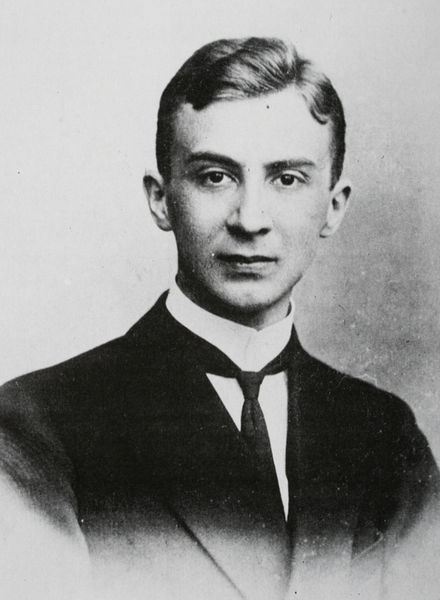
Titel: Boris Ender
Schlagwörter: mann, haar, nase, ohr, anzug, hemd, jung, augen, kragen, bildnis, portrait, porträt, frontal, lippen, ohren, potrait, scheitel, krawatte, glatt, foto, fotografie, photographie, photo, kravatte, schlips, junger mann, rasiert, hemnd, sacko, heldkragen